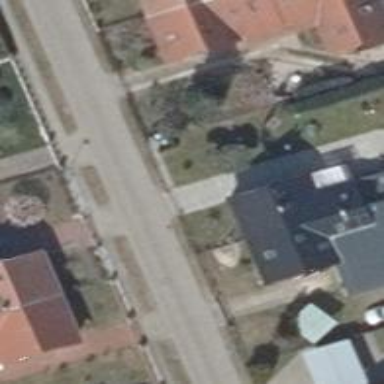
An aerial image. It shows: Residential road with sidewalk on the left.